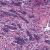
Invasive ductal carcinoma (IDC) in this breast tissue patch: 1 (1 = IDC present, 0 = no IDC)